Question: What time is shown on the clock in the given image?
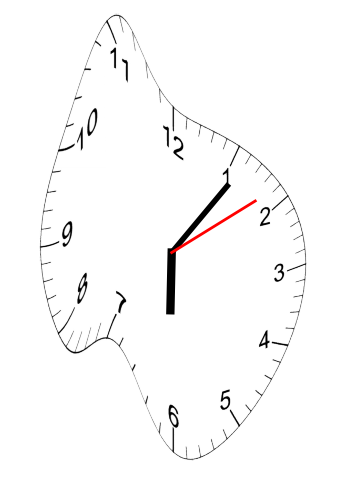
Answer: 06:06:09